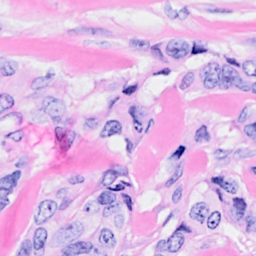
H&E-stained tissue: Breast